Field crop: maize
Growth stage: 2
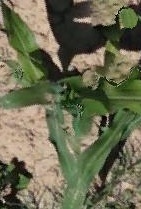
Species: maize